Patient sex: M
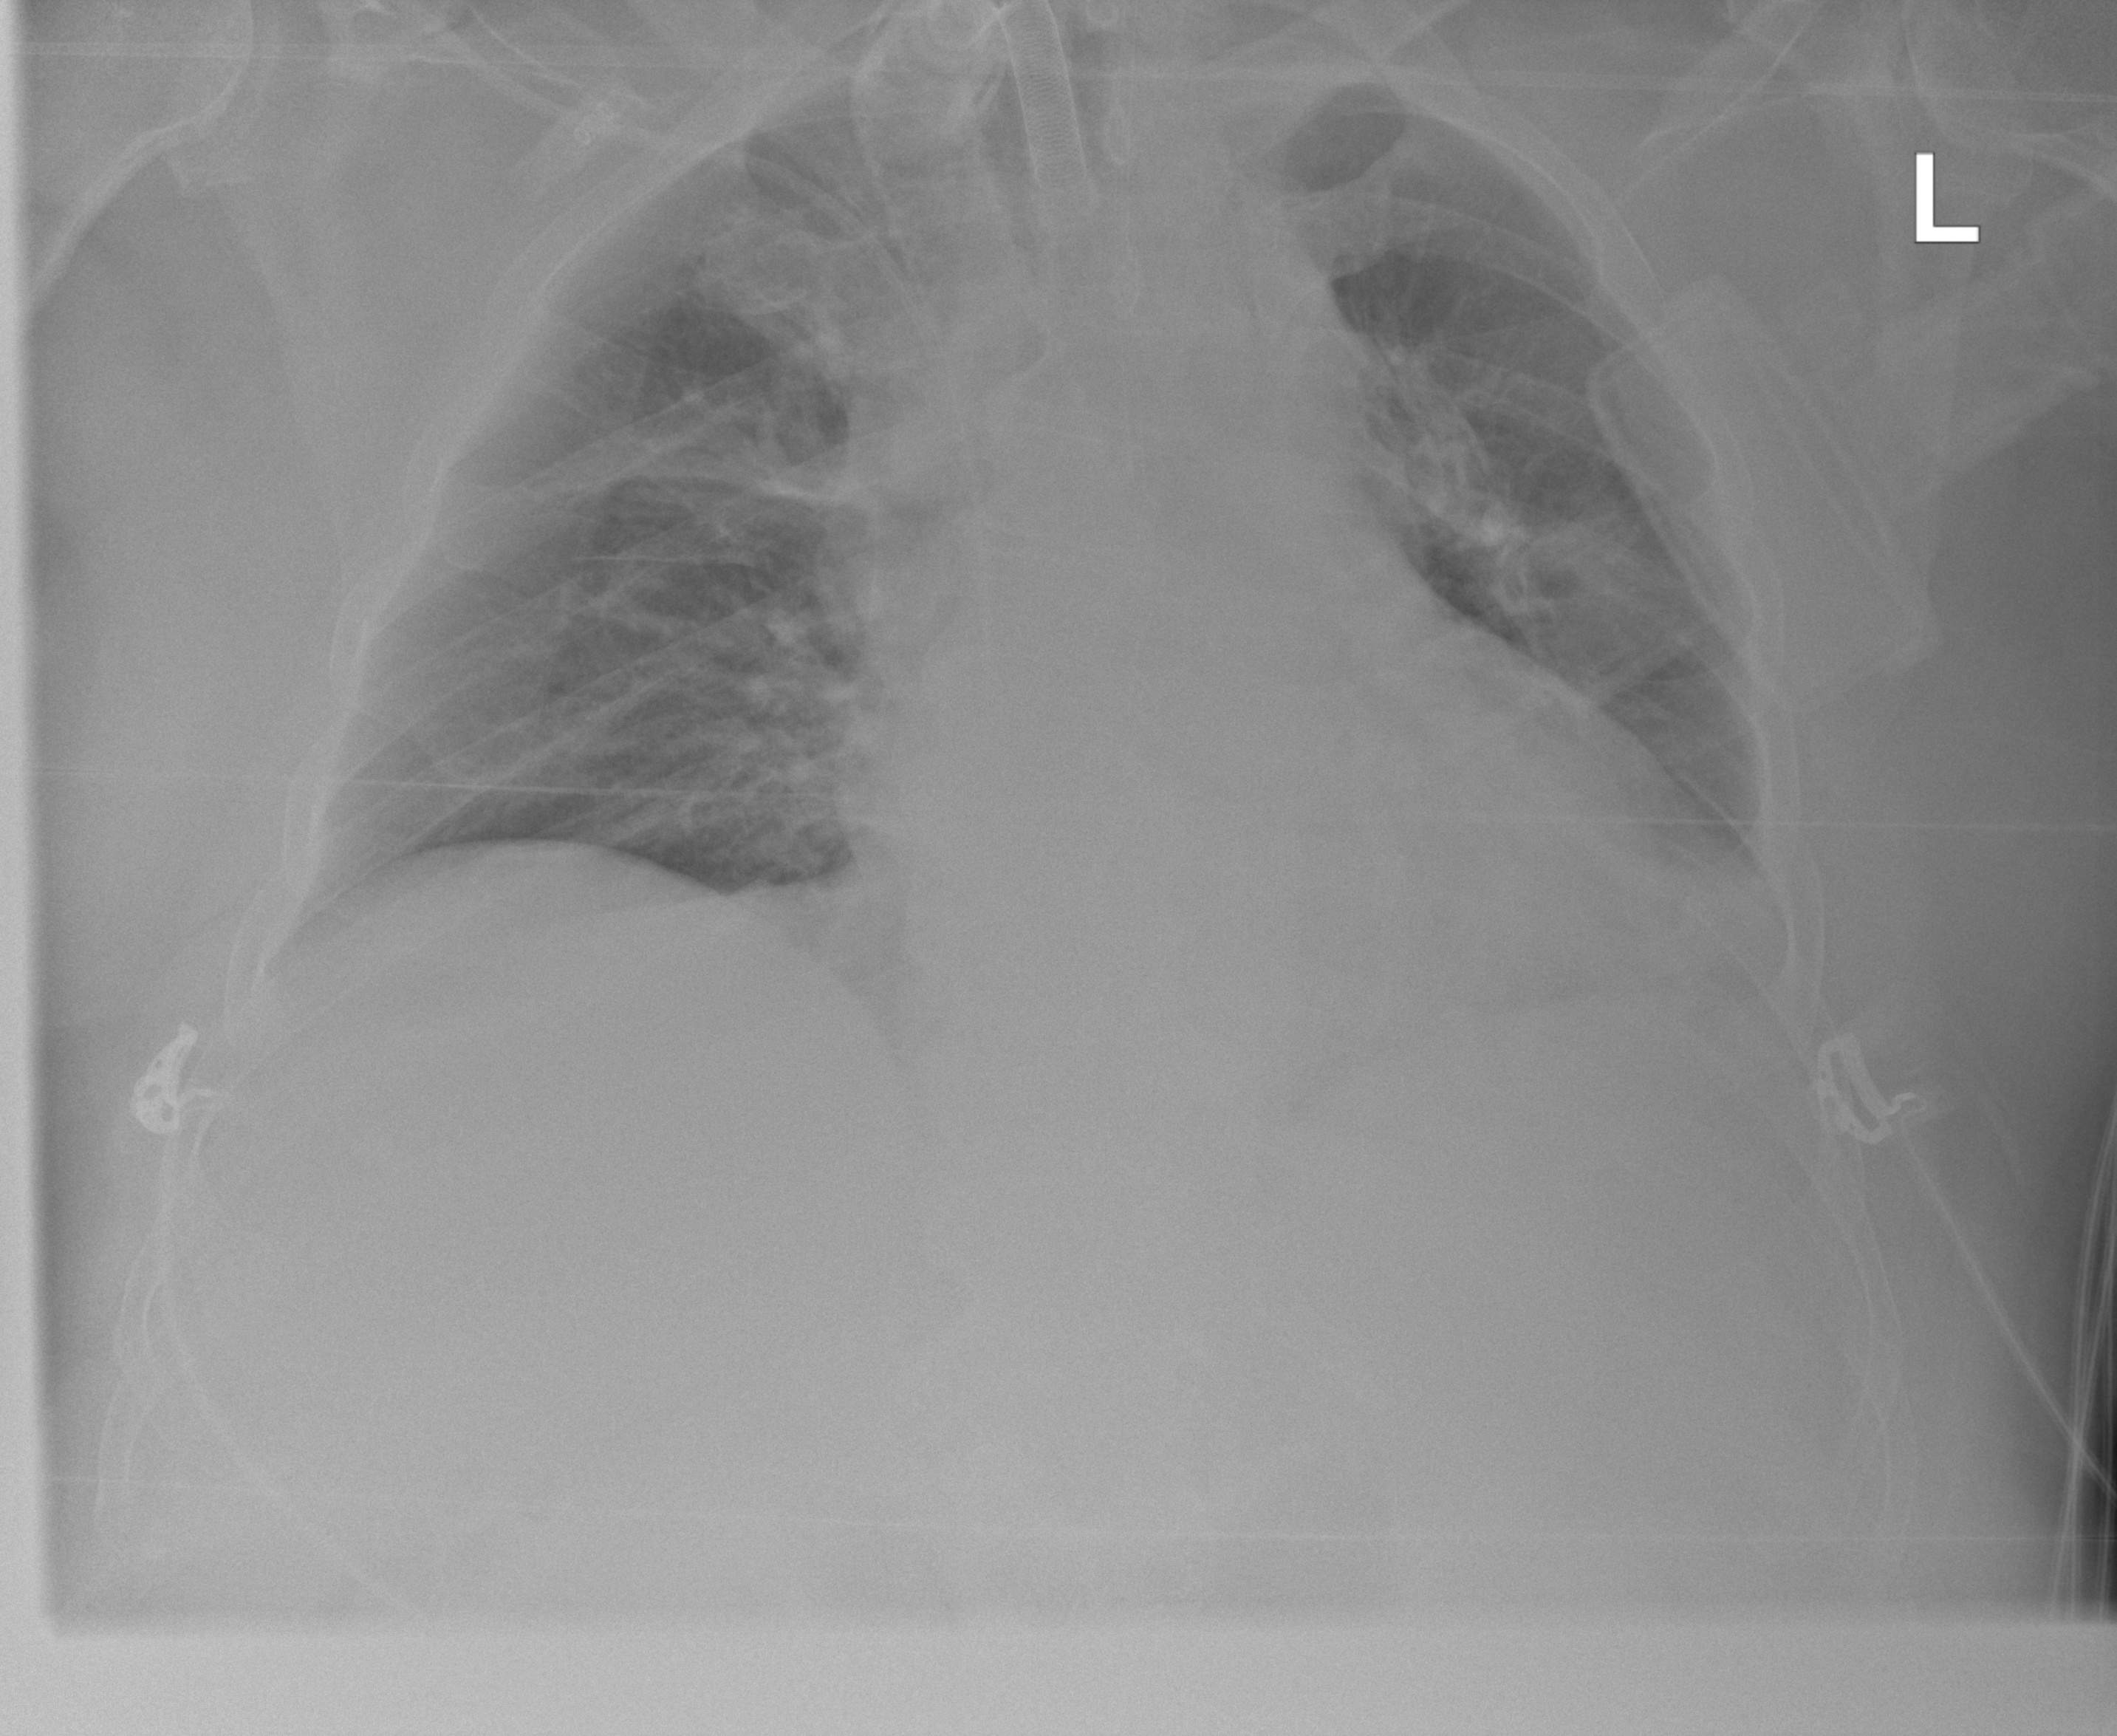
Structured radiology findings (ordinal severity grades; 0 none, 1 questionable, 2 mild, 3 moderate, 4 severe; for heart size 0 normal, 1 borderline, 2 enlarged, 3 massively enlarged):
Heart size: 2
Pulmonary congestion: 2
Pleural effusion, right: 0
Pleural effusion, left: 1
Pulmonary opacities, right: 2
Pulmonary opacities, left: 2
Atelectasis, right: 0
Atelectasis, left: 2